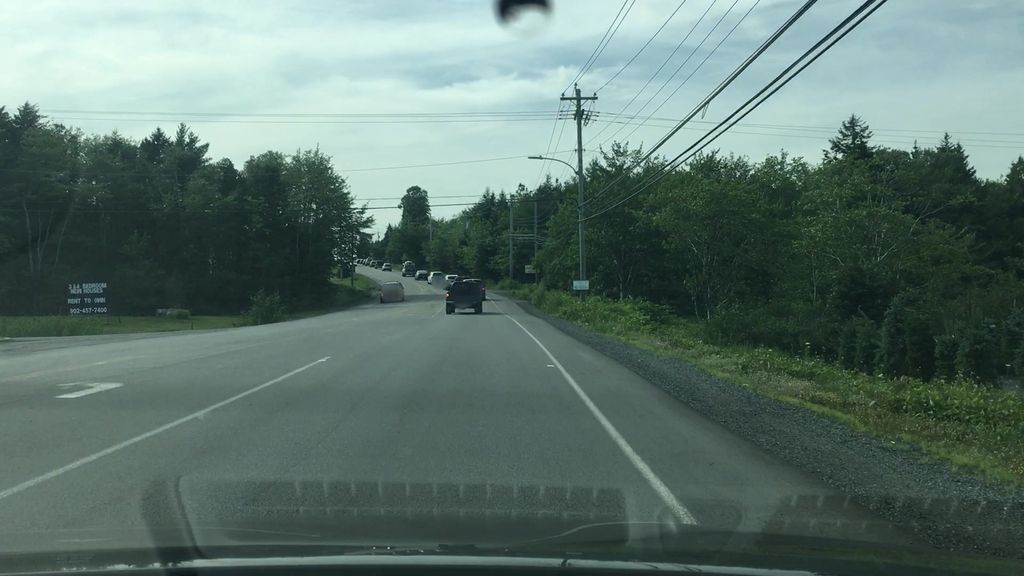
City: halifax